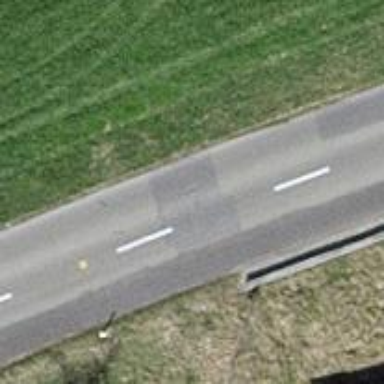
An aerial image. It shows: Tertiary road with asphalt surface.